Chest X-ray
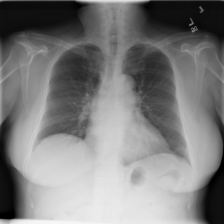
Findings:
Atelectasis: negative
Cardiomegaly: negative
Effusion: negative
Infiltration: positive
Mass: negative
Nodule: negative
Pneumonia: negative
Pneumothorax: negative
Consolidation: negative
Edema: negative
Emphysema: negative
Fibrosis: negative
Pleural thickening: negative
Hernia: negative